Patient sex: F
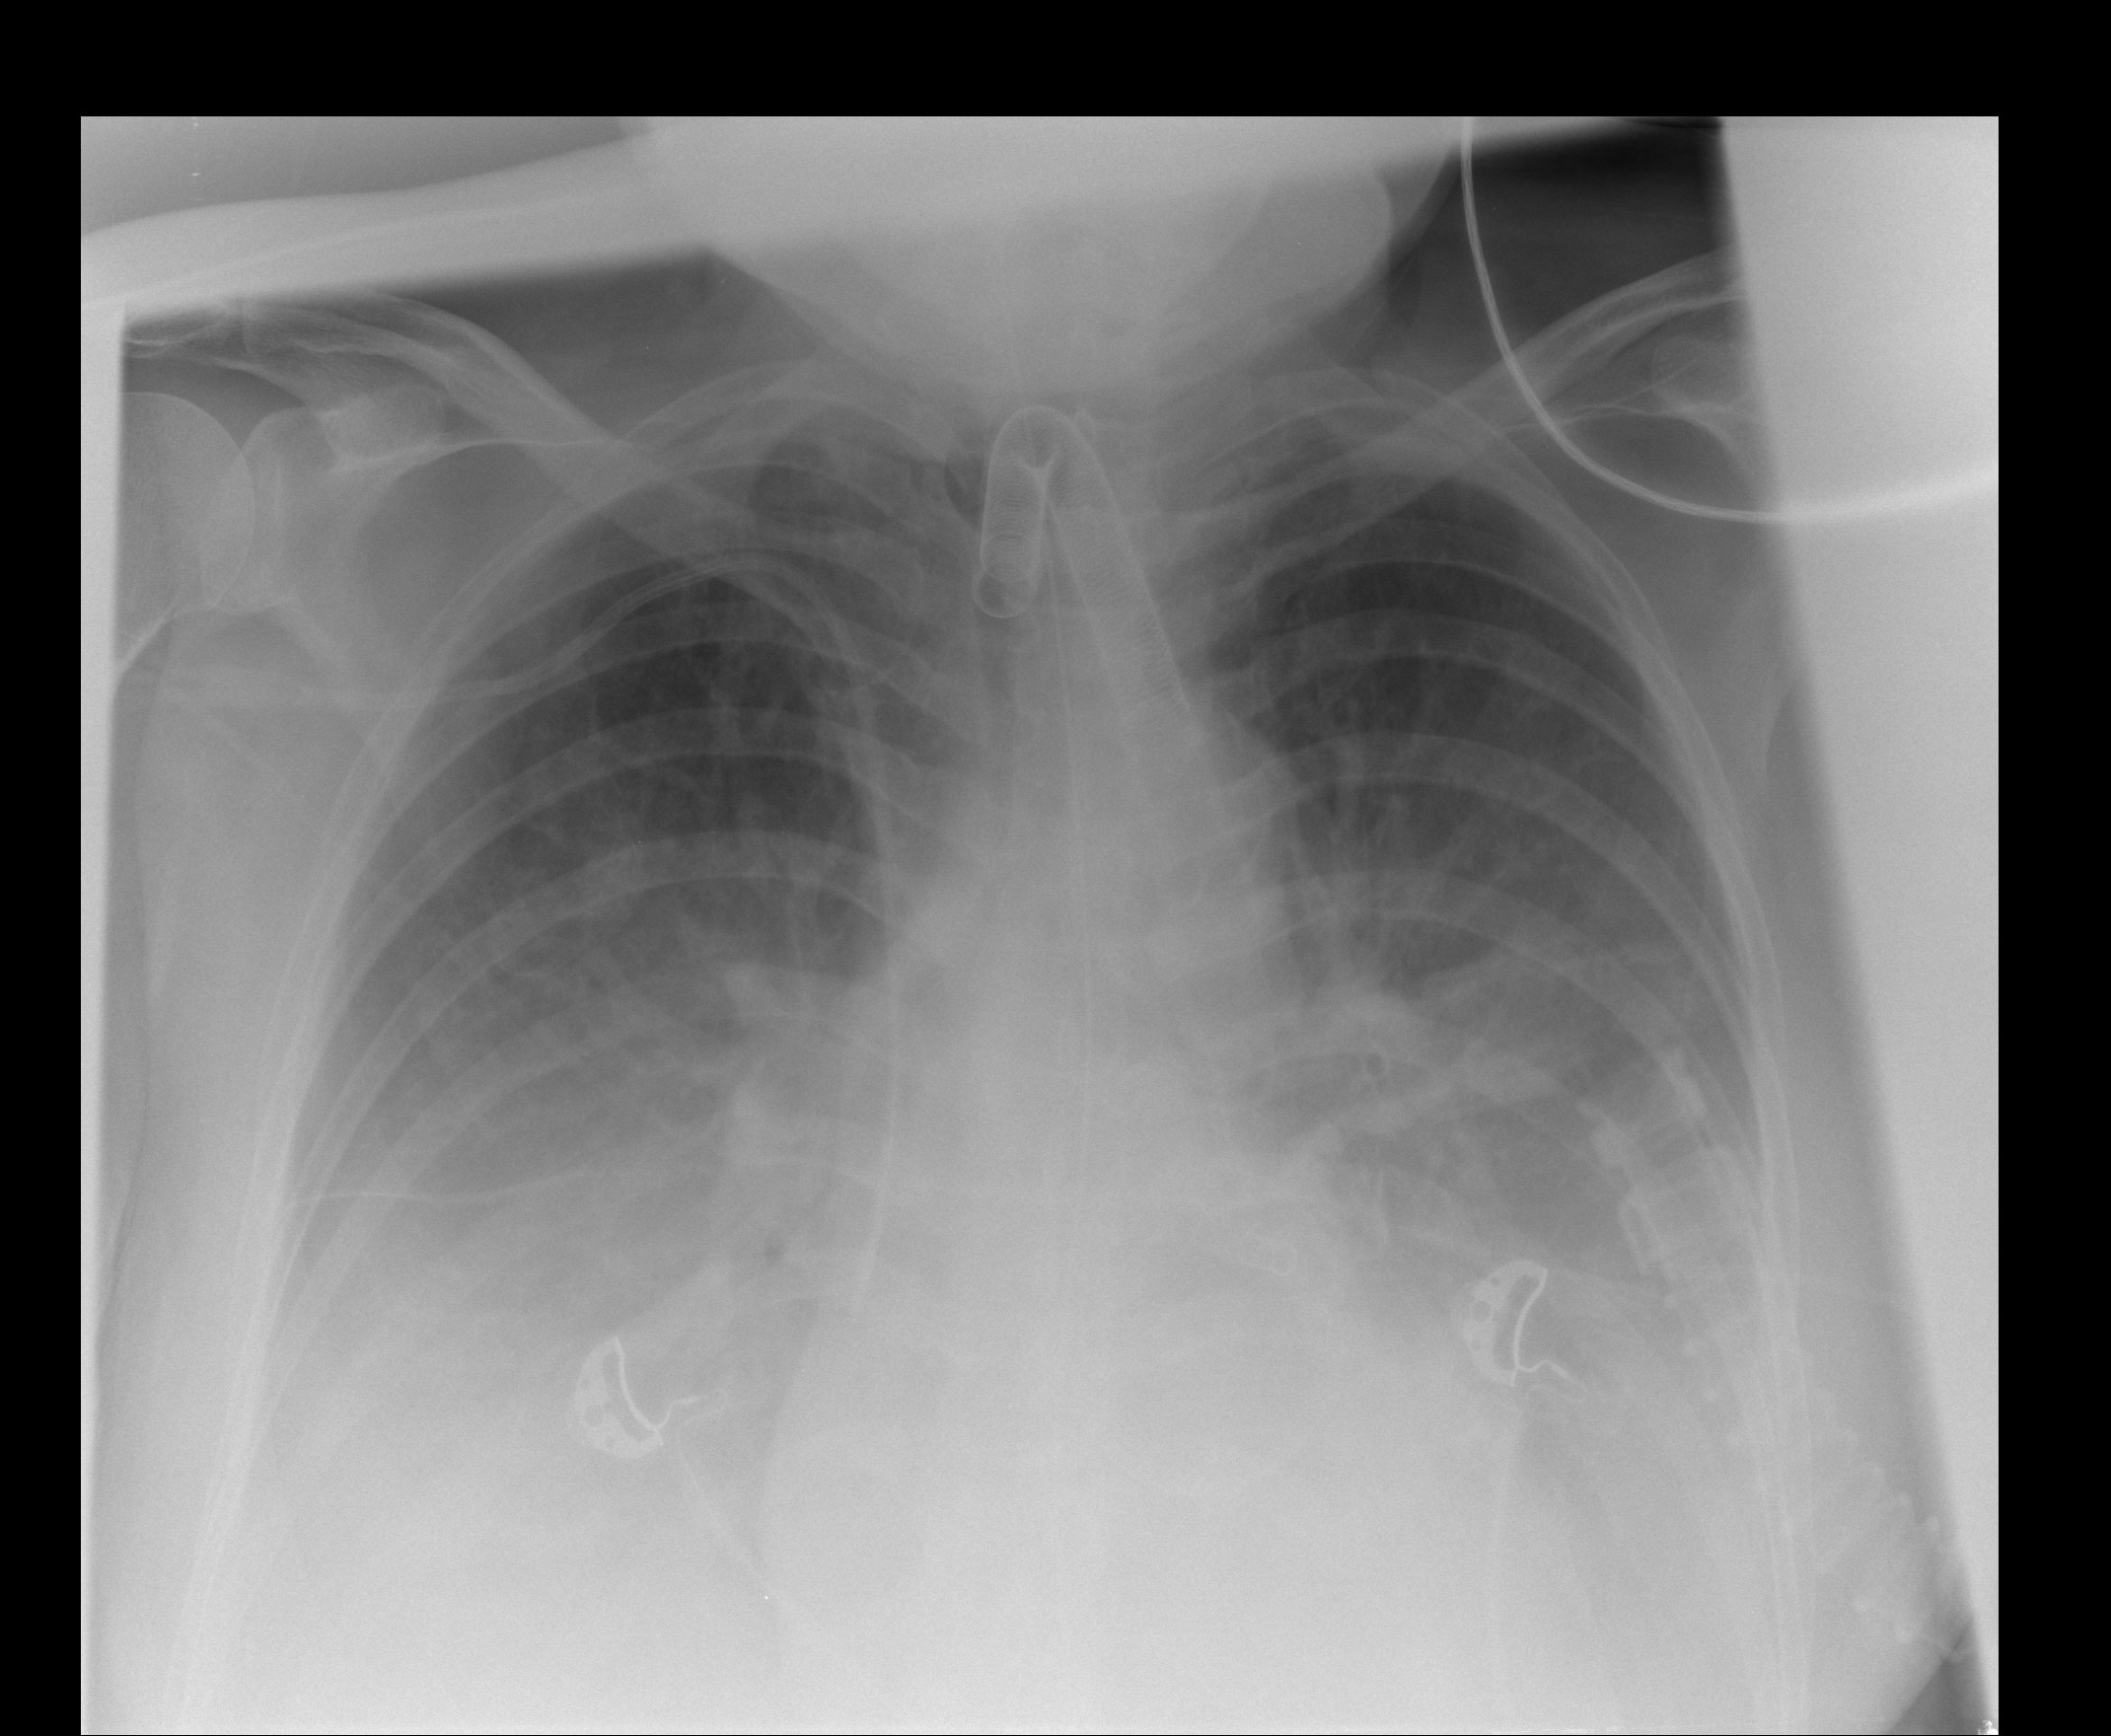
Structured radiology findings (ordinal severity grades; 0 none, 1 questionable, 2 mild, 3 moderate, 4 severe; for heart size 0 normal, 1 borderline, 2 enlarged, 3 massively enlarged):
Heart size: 2
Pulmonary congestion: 2
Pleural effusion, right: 2
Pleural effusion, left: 2
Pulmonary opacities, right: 0
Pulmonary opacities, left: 0
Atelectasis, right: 3
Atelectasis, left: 3